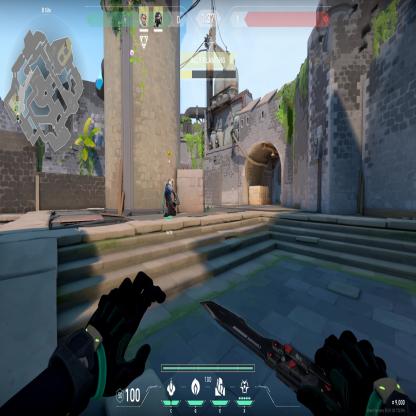
Label: teammate